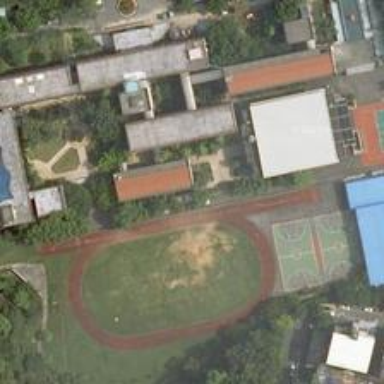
Here is an eco-friendly land, composed of a few buildings, courts and dense woods .